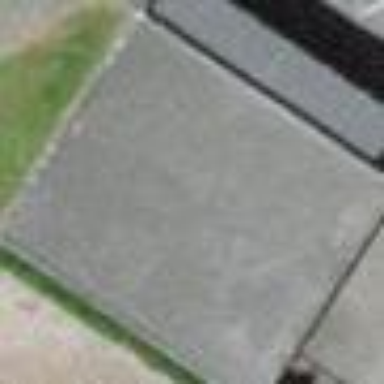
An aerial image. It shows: Garage building.